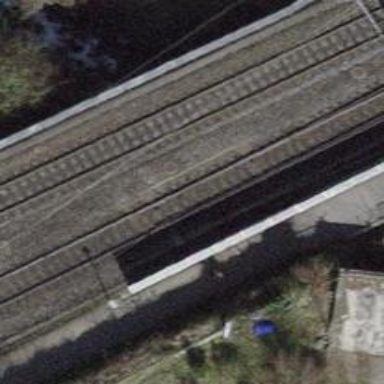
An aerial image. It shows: Railway switch.